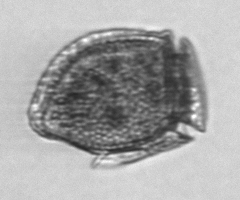
Label: Dinophysis_norvegica